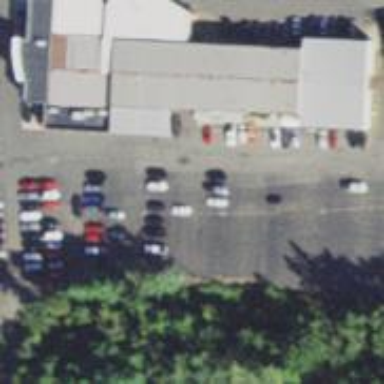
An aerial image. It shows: Building housing car shop.